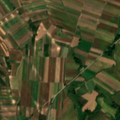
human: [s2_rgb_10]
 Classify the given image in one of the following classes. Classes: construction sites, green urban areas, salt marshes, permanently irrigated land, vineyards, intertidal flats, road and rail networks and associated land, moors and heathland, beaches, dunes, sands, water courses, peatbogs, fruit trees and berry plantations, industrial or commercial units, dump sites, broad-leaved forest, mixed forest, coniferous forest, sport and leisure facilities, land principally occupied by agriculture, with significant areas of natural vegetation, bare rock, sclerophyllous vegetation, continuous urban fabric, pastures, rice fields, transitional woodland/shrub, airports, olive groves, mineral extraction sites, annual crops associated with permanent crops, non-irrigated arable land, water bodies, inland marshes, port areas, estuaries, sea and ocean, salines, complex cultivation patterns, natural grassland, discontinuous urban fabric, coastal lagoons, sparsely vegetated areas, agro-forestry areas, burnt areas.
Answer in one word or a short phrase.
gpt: non-irrigated arable land